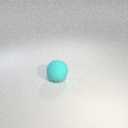
large cyan rubber sphere